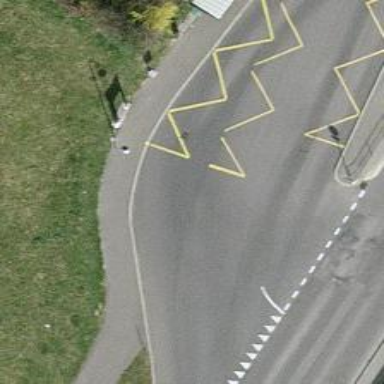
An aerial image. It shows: Bus stop with designated stop position for public transport.